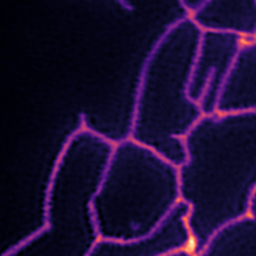
Label: Super-resolution ER image